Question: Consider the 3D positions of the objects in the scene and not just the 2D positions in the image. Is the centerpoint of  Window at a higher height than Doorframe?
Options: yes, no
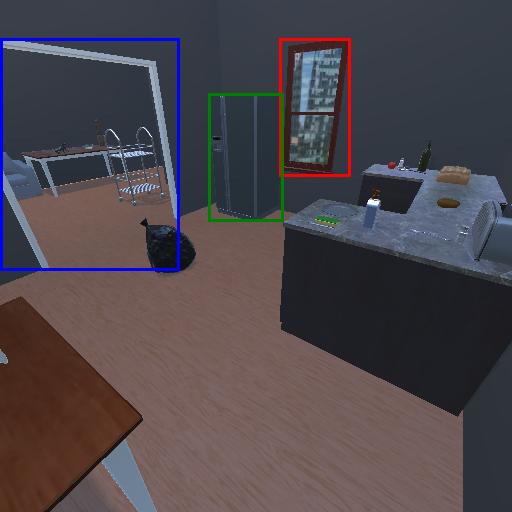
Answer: yes